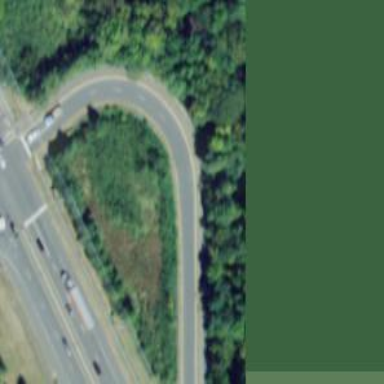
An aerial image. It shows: Trunk_link highway with jughandle junction.